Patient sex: F
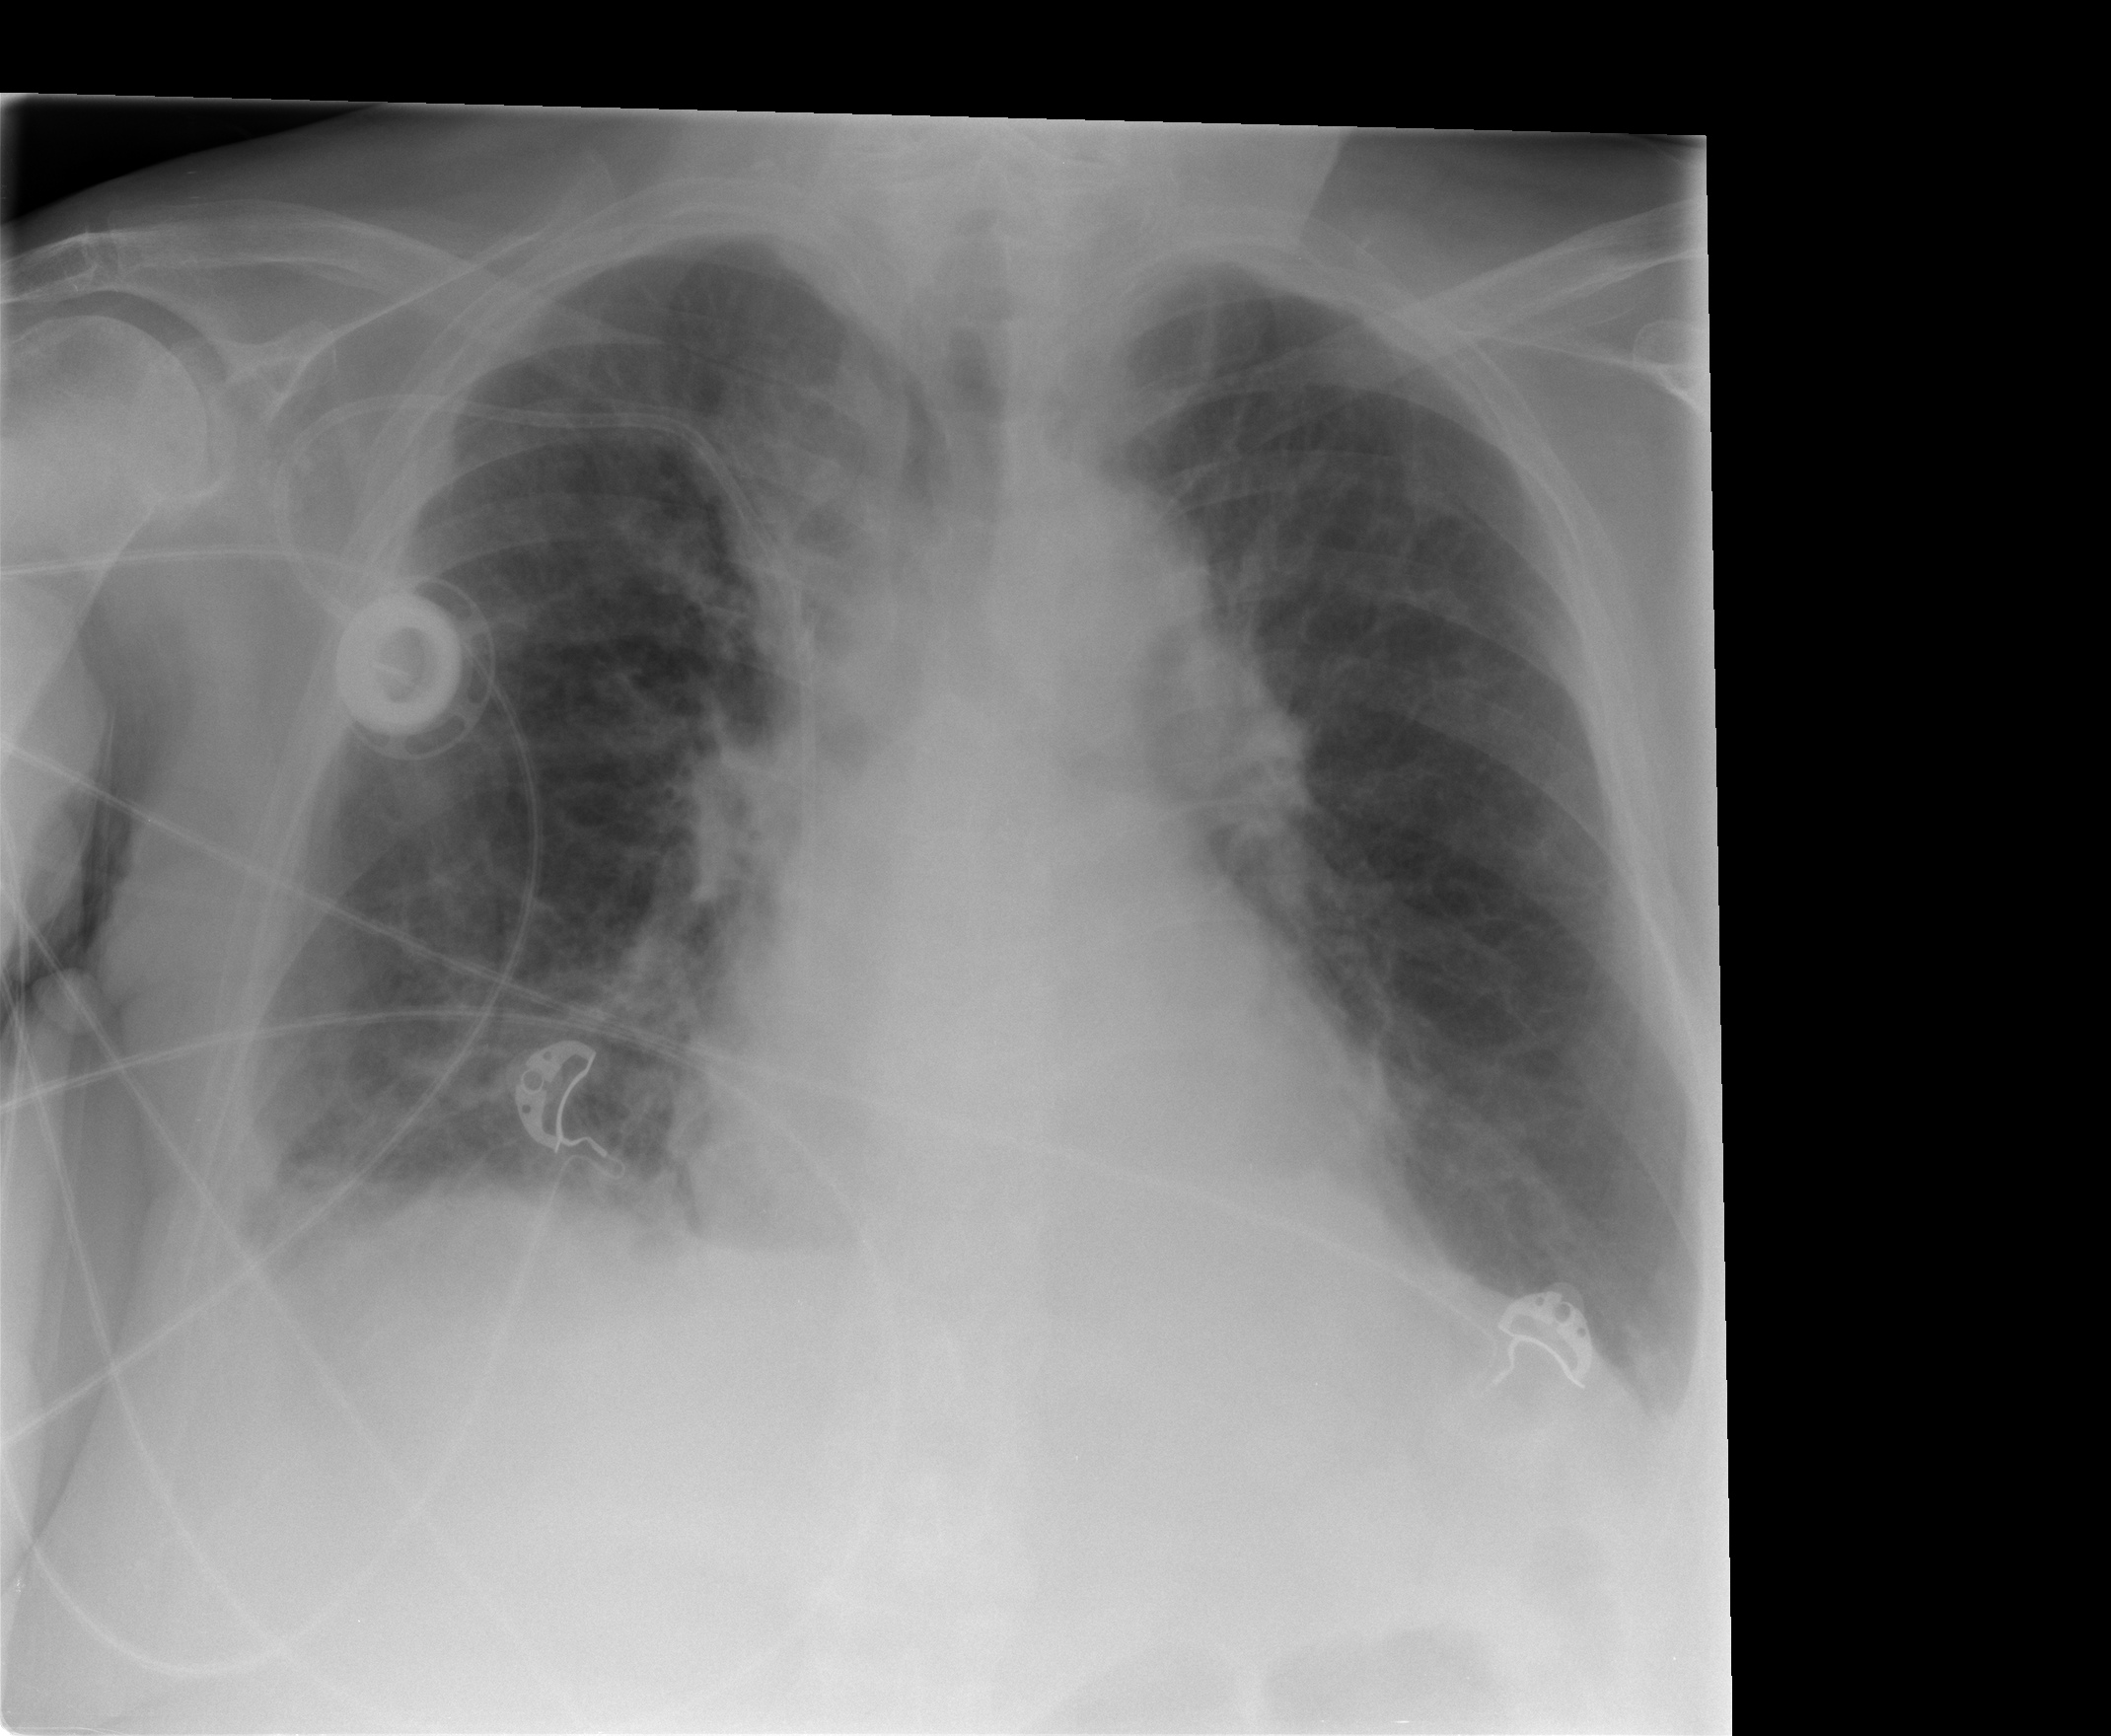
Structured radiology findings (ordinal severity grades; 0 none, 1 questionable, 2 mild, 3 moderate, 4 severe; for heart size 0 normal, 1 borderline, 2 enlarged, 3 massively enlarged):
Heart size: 1
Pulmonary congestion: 0
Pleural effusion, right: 2
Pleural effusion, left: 1
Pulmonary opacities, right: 2
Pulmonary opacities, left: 0
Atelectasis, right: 2
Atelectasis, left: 0